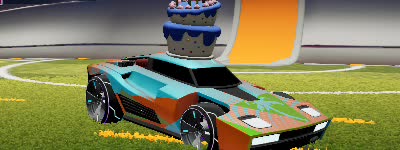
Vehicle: breakout